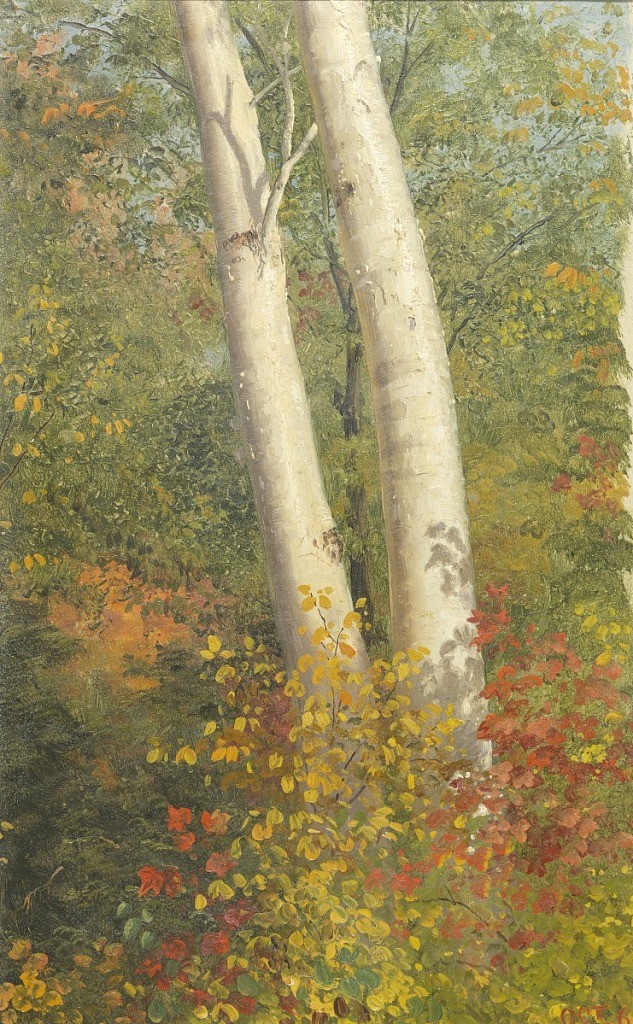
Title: Birch Trees in Autumn, Vermont
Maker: Frederic Edwin Church, American, 1826–1900
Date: October 1865
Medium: Oil on bright green paperboard
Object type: Drawing
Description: Landscape and botanical sketch showing a view of two birch trees in the woods of Vermont during Autumn. Visible just beyond a bush's red and yellow leaves at lower right, the trunks of these twin white-barked trees are rendered in great detail as they extend out of view. Shadows of the bush's leaves and one of the tree's branches are deftly rendered upon their white bark. In the background, a mass of green and orange undergrowth forms a busy screen of vegetation, while patches of blue sky peak through the branches along the upper margin.